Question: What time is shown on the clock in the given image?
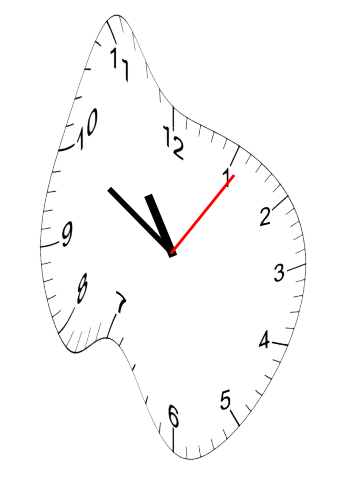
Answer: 10:50:06